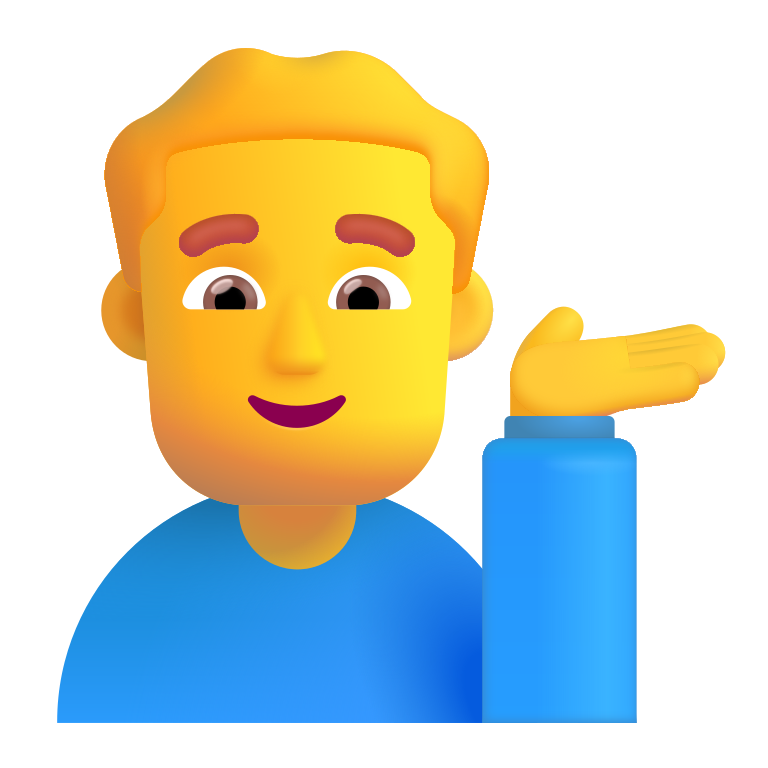
man tipping hand color default